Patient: sex M, age 76
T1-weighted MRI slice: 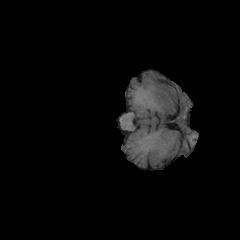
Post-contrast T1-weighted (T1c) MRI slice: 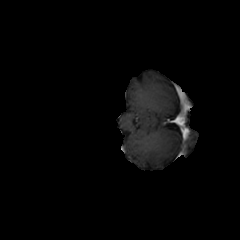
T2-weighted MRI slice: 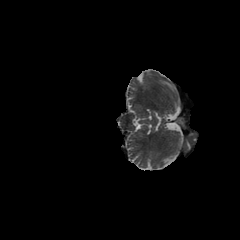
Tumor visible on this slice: no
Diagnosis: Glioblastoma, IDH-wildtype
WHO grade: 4